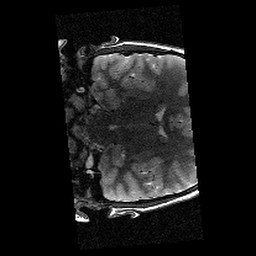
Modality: T2w
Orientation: coronal
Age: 10
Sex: male
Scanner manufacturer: siemens
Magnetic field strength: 3 T
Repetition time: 9.23 s
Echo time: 0.067 s